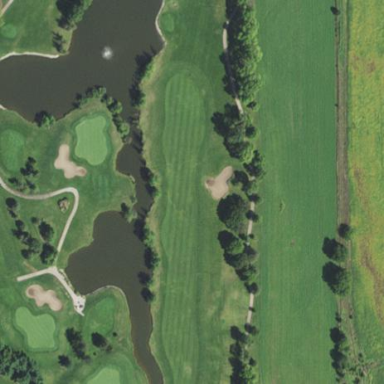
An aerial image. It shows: Rough grassy area used for golf.